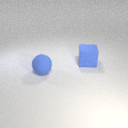
large blue rubber cube behind large blue rubber sphere